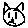
Label: cat